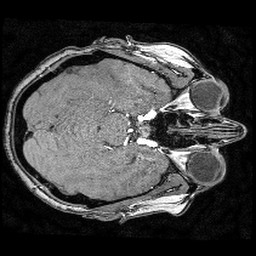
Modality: angio
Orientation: axial
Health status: ill
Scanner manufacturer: philips
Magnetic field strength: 3 T
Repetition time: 0.01835 s
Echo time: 0.003423 s